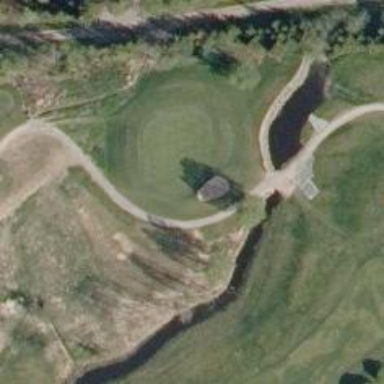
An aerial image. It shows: Path for both roads and golfers.